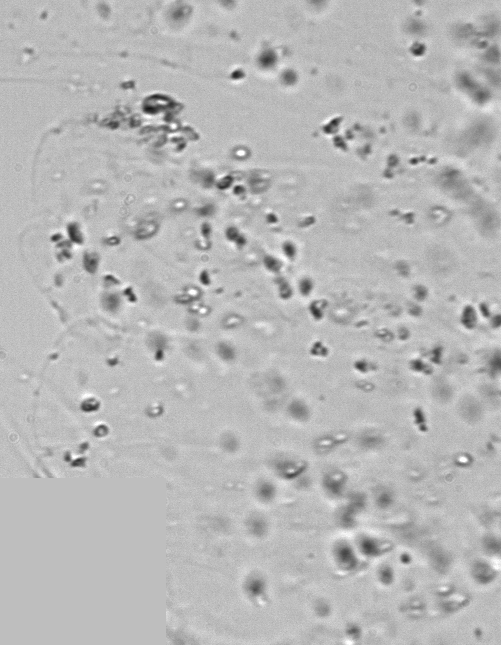
Label: Phaeocystis